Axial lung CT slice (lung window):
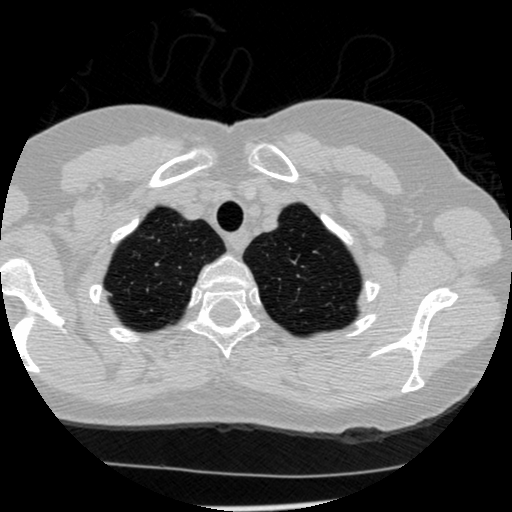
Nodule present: no